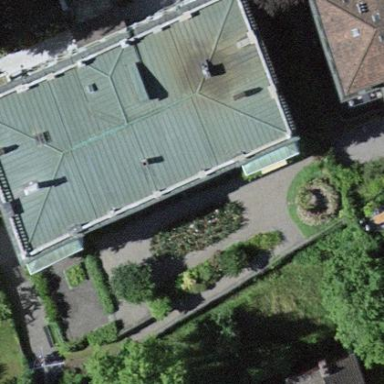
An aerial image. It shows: Building with hipped metal roof in pale green color.